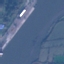
Land use / land cover: River